Field crop: tomato
Growth stage: 2
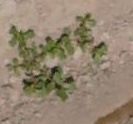
Species: portulaca